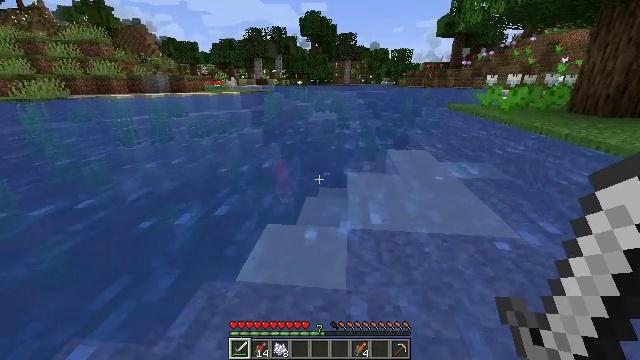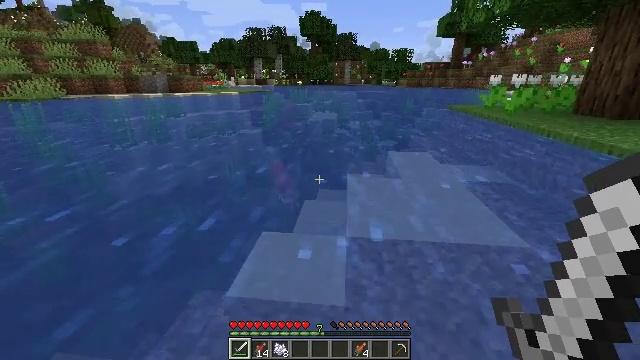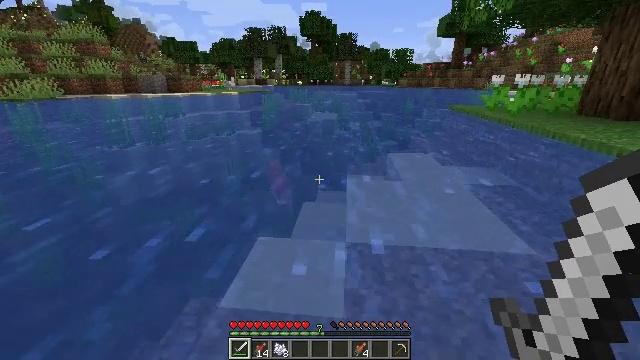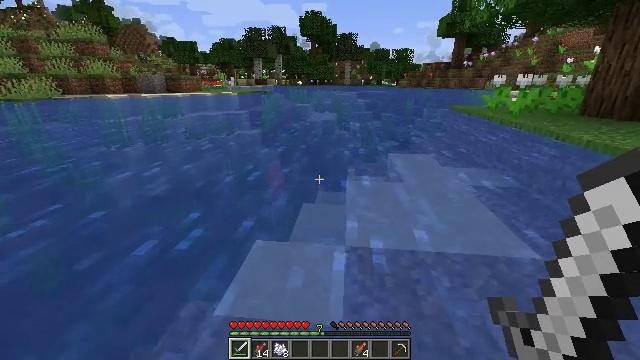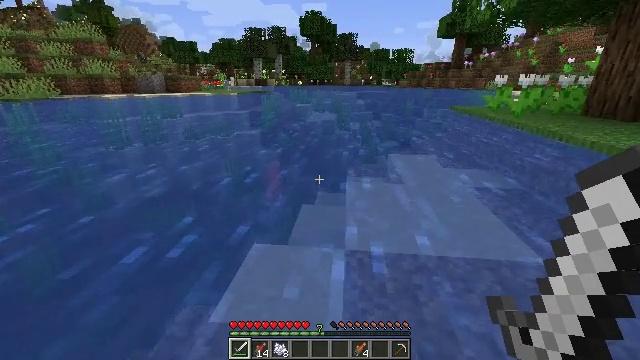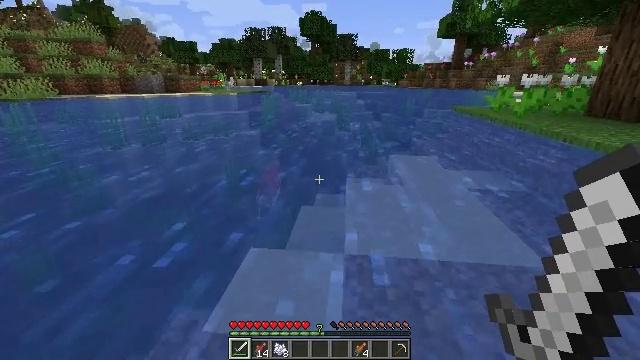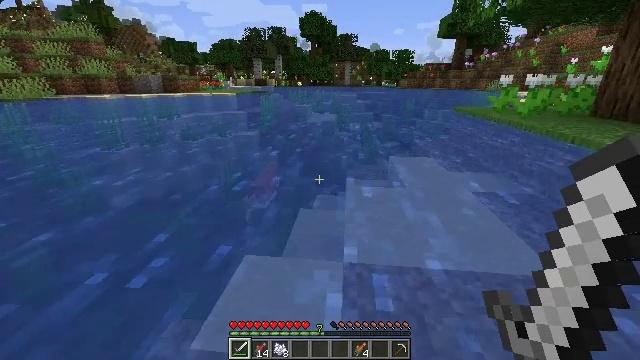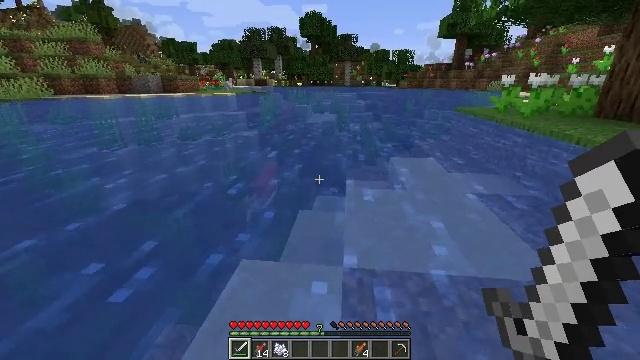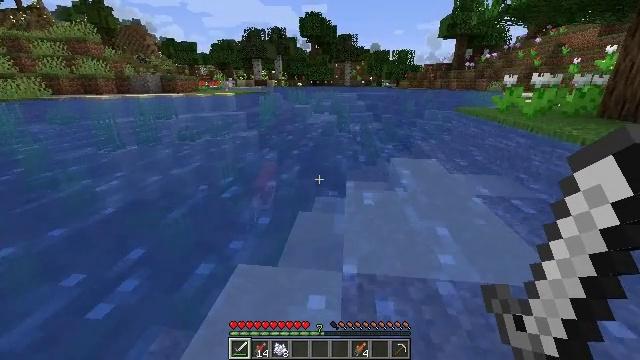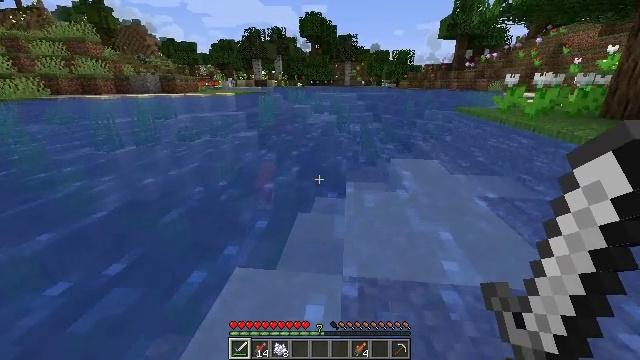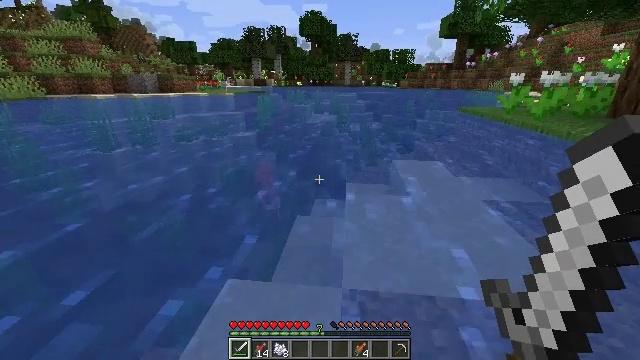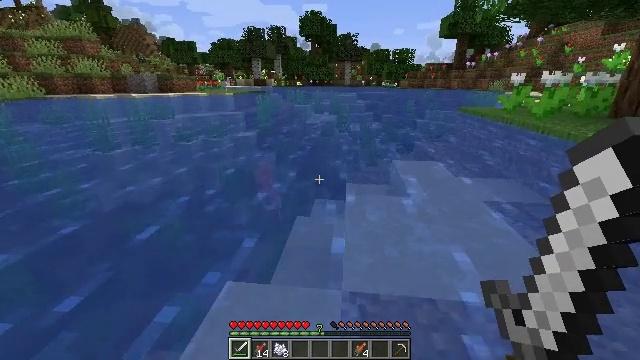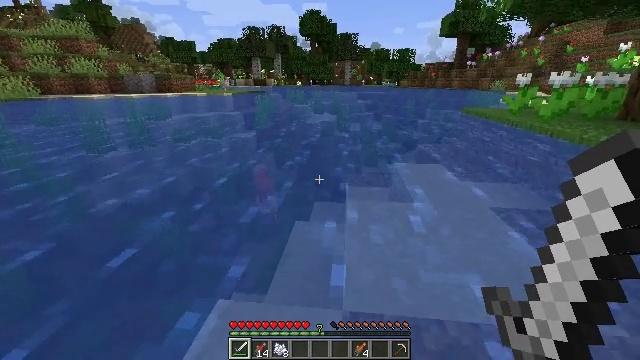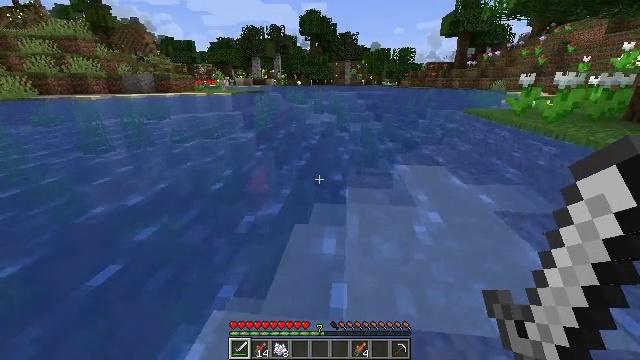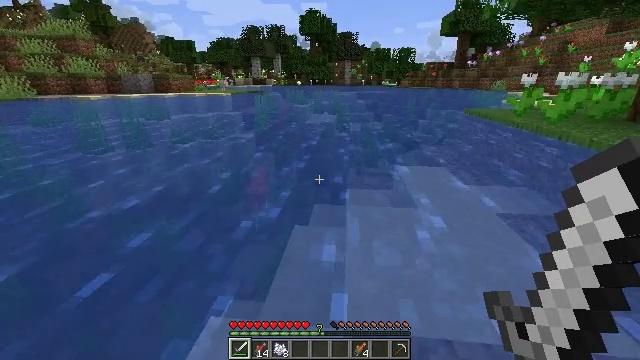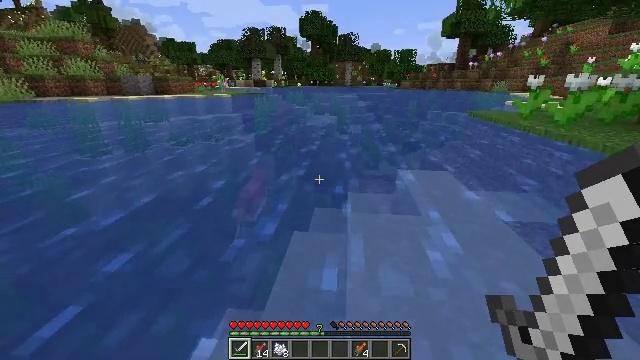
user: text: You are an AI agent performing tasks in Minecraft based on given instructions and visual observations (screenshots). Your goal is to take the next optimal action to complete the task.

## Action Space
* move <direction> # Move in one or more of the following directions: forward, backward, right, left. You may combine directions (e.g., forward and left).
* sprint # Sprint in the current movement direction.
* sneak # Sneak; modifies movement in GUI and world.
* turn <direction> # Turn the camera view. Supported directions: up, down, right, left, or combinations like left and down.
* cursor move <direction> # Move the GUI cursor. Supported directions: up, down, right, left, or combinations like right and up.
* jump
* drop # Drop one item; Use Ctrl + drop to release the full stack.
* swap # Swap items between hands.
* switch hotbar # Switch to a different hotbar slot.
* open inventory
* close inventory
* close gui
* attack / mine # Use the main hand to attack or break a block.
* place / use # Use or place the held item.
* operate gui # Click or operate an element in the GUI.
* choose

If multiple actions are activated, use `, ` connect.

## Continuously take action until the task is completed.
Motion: motion action
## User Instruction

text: Kill aquatic mobs.
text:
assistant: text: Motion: move forward
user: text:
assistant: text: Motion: move forward
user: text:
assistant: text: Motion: move forward
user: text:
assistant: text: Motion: move forward
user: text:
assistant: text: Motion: move forward
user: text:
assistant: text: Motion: move forward
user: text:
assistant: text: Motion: move forward
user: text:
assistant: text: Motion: move forward
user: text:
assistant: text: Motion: move forward
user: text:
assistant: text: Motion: move forward
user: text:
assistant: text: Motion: move forward
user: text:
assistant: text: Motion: move forward
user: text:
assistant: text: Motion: move forward
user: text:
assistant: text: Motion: move forward
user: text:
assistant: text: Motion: move forward
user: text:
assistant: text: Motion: move forward, turn left
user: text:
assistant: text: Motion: move forward, turn left
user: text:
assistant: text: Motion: move forward, turn left
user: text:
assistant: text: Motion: move forward
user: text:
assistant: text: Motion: move forward
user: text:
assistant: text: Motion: move forward
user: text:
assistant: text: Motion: move forward
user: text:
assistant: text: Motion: move forward
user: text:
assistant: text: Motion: move forward
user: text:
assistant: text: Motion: move forward
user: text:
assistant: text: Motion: move forward, turn down
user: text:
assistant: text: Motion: move forward, turn down
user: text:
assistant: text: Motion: move forward, turn right
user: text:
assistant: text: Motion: move forward
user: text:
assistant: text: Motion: move forward